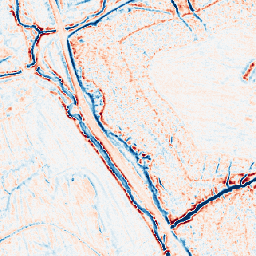
Category: edge_preserving
Decomposition family: bilateral
Decomposition parameters: d: 9
sigma_color: 25
sigma_space: 75
Upsampling method: area
Upsampling parameters: scale: 4
Upsampling scale: 4